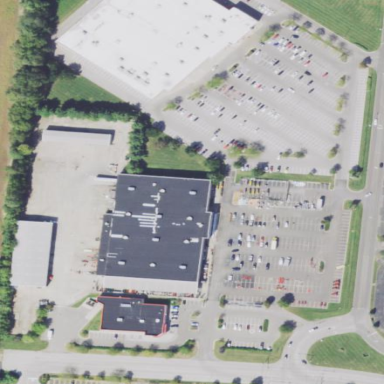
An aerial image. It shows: Retail area.